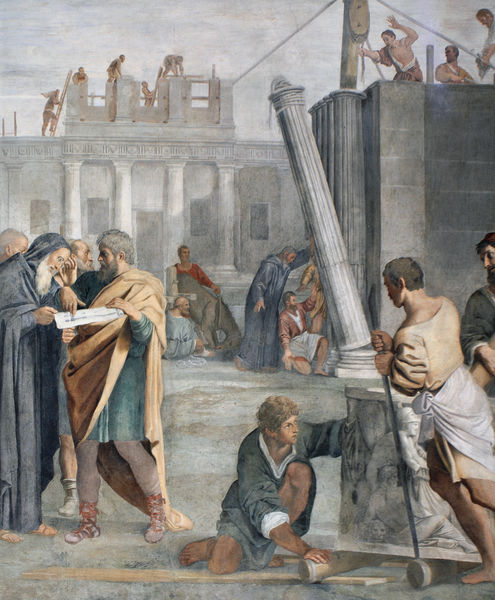
Titel: Wandmalereien der Grotteferrata, Abtei S. Maria, Kapelle von Santi Fondatori
Künstler: Annibale Caracci
Schlagwörter: blau, gemälde, mann, umhang, grün, grau, marmor, männer, schwarz, säule, säulen, weiss, zeichnung, gebäude, haus, rot, malerei, alt, bart, alte, architektur, stein, vollbart, gewand, mantel, locken, arbeit, arbeiter, leiter, steinmetz, antike, flaschenzug, kran, seilzug, rom, rolle, sandale, handwerker, toga, rollen, griechisch, griechenland, plan, tempel, aufstellen, klettern, bau, bauen, parthenon, baustelle, maurer, bauplan, architekt, bauarbeiten, triglyphen, tempelbau, architraph, paln, beraten, bauarbeiter, togas, leitern, aufrichten, errichten, walze, walzen, bauerbeiter, erbauen, bauerbaiter